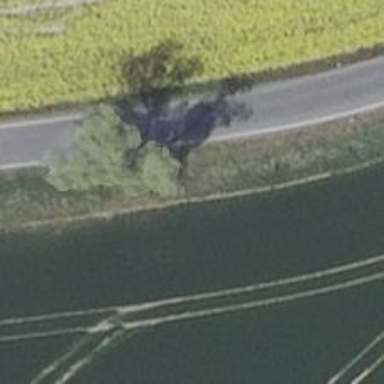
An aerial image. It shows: Deciduous tree with broadleaved leaves.